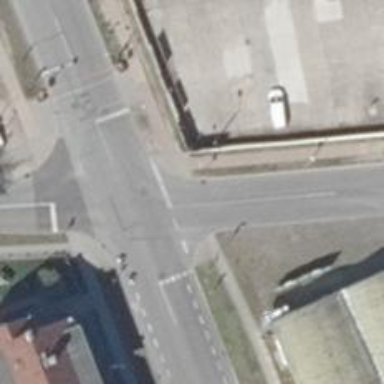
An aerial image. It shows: Residential road with asphalt surface. The road has sidewalks on both sides and opposite cycleway.